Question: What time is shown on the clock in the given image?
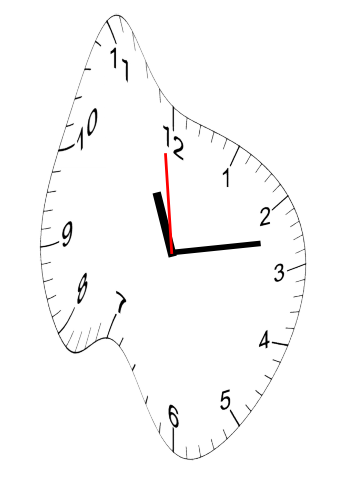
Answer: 11:12:59